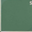
Piece: xx